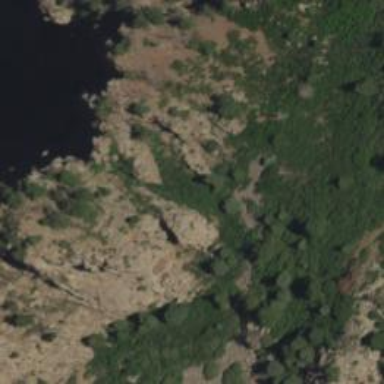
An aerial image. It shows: Natural cliff.